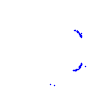
Particle: proton